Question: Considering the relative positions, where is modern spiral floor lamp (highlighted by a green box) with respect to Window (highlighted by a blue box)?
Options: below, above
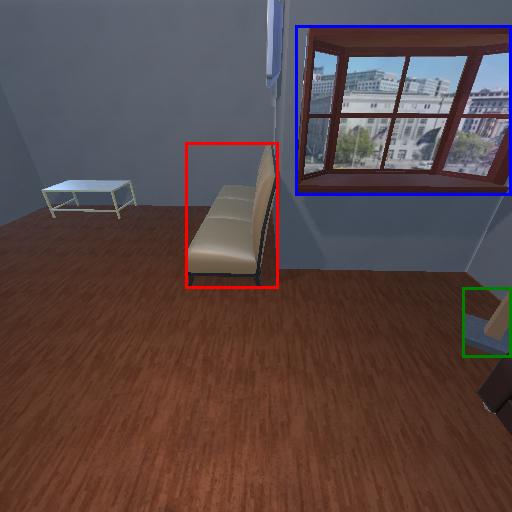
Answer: below